Field crop: maize
Growth stage: 1
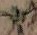
Species: atriplex